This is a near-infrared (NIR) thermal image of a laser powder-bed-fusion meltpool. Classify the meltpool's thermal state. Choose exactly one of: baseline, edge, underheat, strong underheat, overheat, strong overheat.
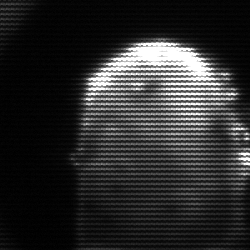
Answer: baseline